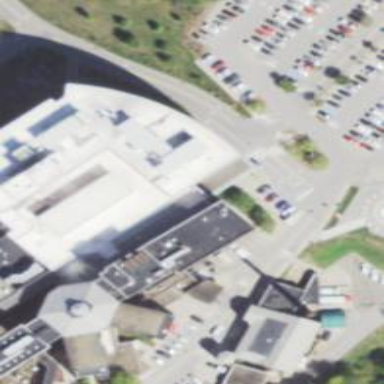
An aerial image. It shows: Pharmacy providing healthcare services.